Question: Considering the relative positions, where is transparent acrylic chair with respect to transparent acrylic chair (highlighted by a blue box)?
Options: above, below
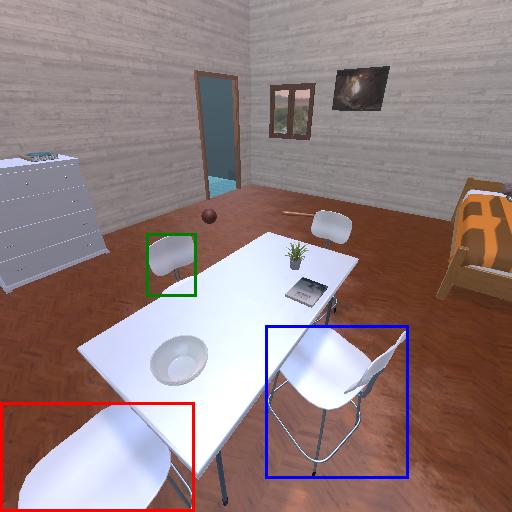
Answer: above